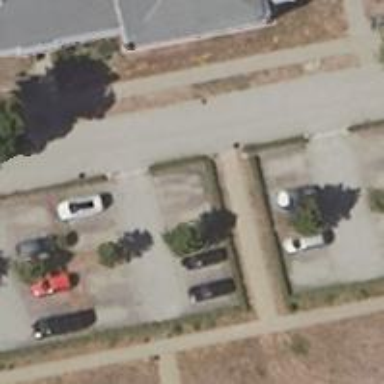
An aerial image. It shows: Parking area with surface.